Question: I receive an SAAJ message with <URL> with multipart/related content. Is there a standard way to parse it?
In particular, I need to parse MMS(MM7)-message

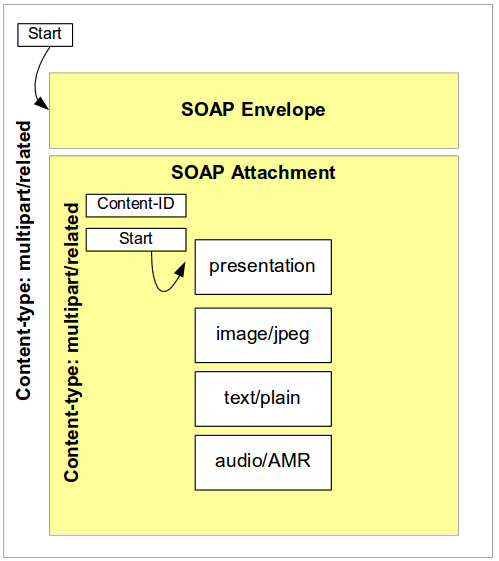
Answer: Solved
All I need is cast AttachmentPart.getContent()'s result to MimeMultipart
'''
MimeMultipart mp = (MimeMultipart) attachment.getContent();
for (int i = 0; i < mp.getCount(); i++) {
Part bp = mp.getBodyPart(i);
if (bp.isMimeType("text/*")) {
String text = (String)bp.getContent();
//process text
} else if (bp.isMimeType("image/*")) {
InputStream is = bp.getInputStream();
//process image
}
}
'''